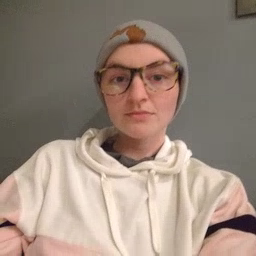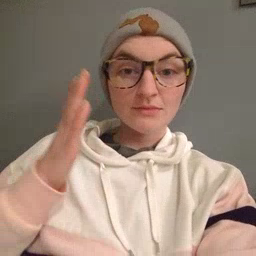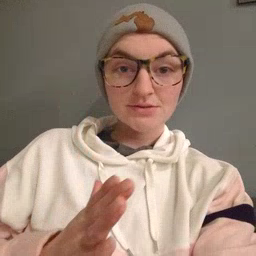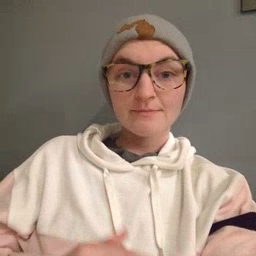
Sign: beside